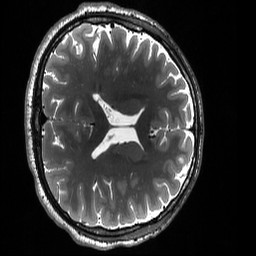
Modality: T2w
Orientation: axial
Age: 22
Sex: male